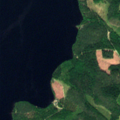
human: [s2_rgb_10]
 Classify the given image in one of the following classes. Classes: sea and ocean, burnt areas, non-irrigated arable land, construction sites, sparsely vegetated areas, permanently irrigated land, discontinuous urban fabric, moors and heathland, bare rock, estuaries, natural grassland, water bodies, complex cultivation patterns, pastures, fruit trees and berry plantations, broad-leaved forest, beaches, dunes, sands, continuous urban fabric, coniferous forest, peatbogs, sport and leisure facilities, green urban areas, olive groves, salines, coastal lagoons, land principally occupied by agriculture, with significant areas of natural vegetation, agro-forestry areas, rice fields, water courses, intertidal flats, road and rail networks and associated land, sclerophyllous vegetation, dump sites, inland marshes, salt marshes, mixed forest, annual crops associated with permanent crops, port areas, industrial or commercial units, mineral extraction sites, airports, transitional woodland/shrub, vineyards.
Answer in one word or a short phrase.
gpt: coniferous forest, mixed forest, transitional woodland/shrub, water bodies